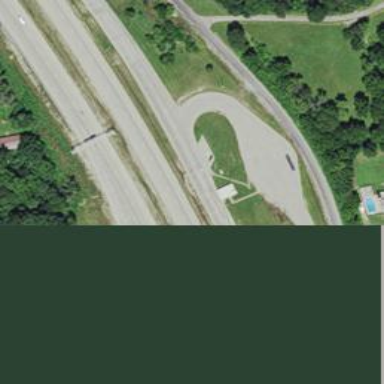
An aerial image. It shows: Rest area on the road.